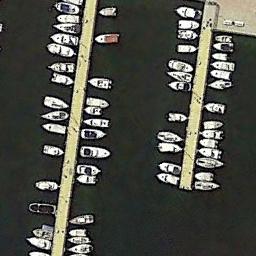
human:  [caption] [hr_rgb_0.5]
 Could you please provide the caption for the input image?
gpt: The harbor has lots of neatly docked boats and the color of the waters is dark green .

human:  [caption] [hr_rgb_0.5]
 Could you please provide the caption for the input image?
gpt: Many yachts moored neatly on the sea side of the harbor, Leaving many empty spaces .

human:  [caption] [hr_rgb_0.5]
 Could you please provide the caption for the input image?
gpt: The ship stopped in good order at the harbor .

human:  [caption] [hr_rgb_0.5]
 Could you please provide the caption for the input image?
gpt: Many ships are in the harbor .

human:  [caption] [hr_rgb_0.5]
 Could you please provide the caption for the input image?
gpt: There are some yachts at the harbor .